Interaction volume radius: 5 \u00c5
Interaction volume height: 35 \u00c5
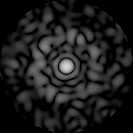
Disorder parameter: 0.8101